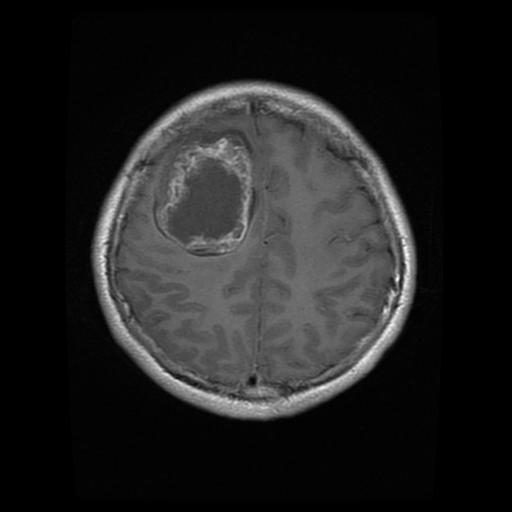
Label: glioma